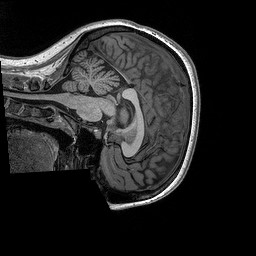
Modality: T1w
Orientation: sagittal
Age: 25
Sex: female
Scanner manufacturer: siemens
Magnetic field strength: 3 T
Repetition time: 2.3 s
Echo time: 0.00298 s